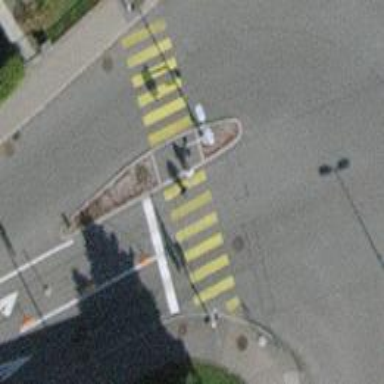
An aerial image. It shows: Road with traffic signals.